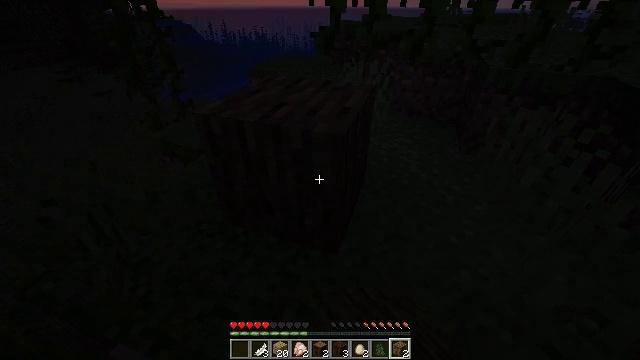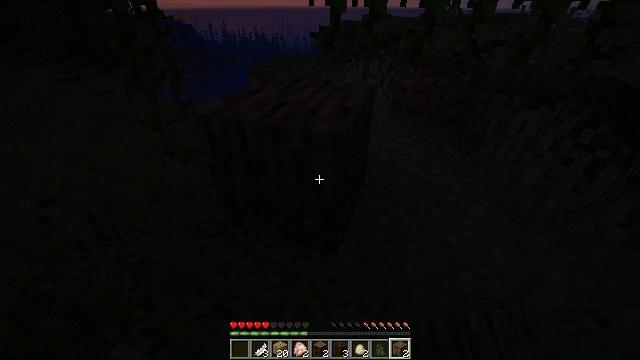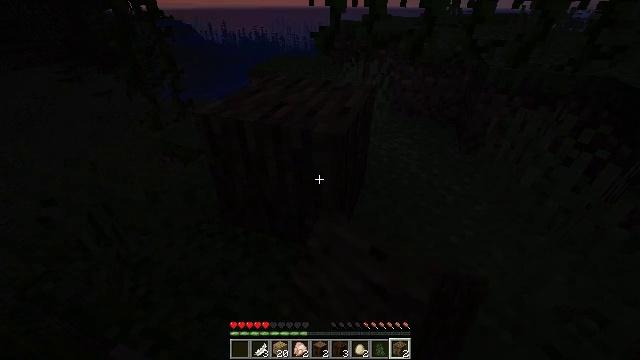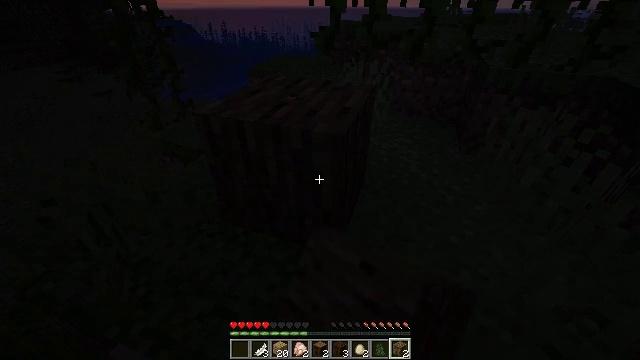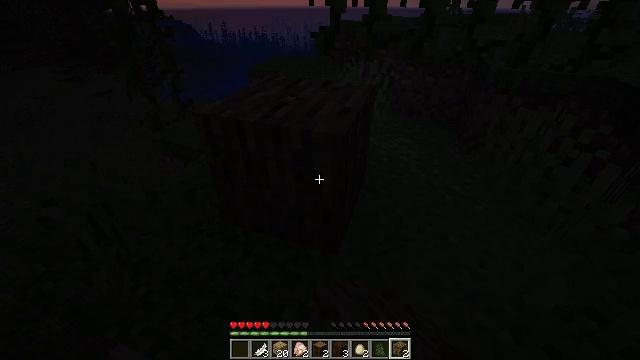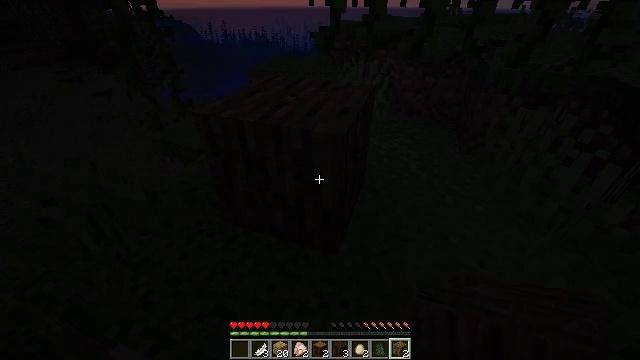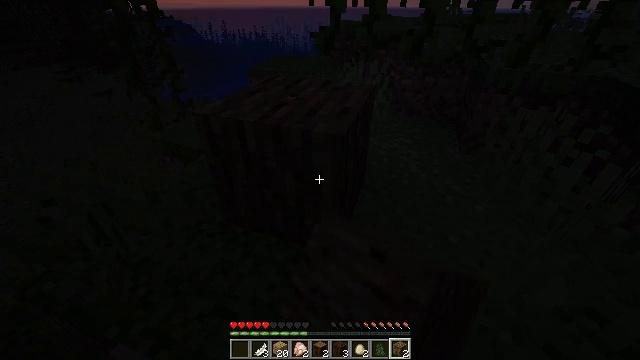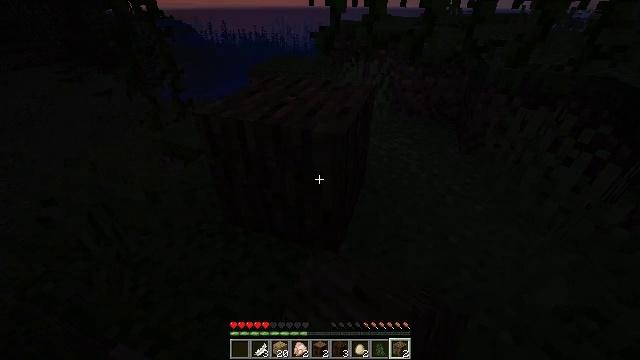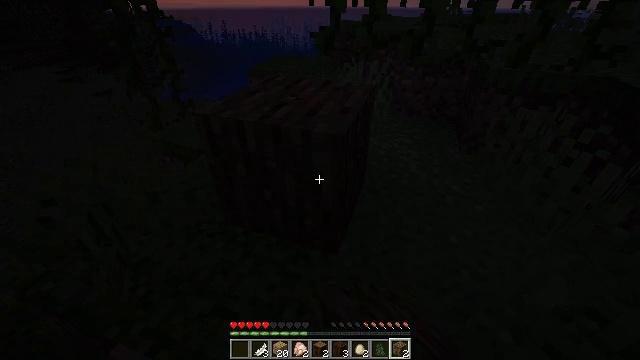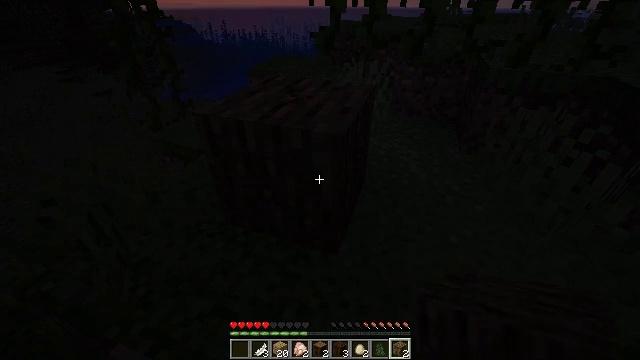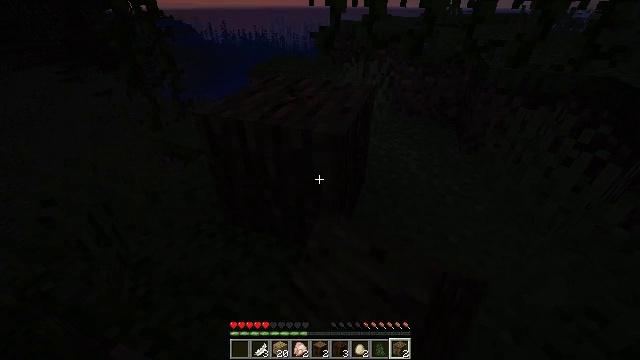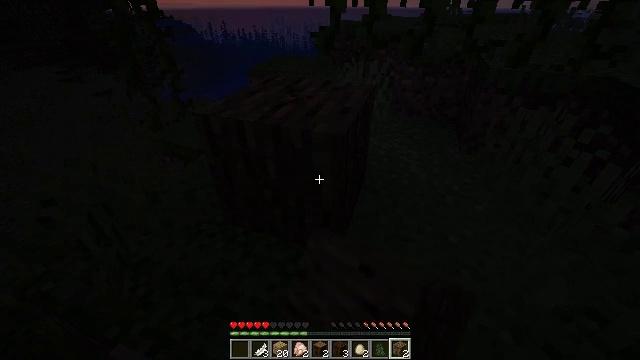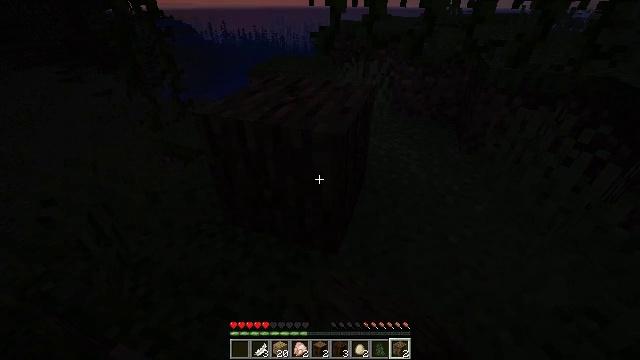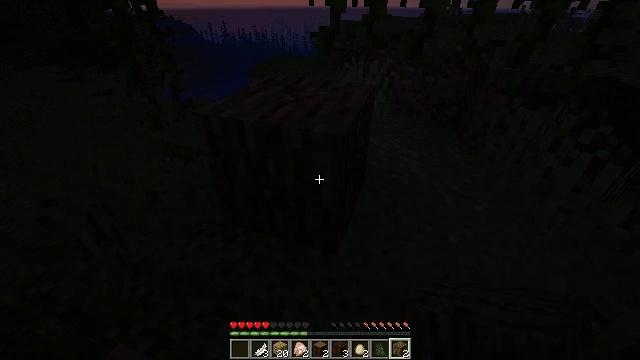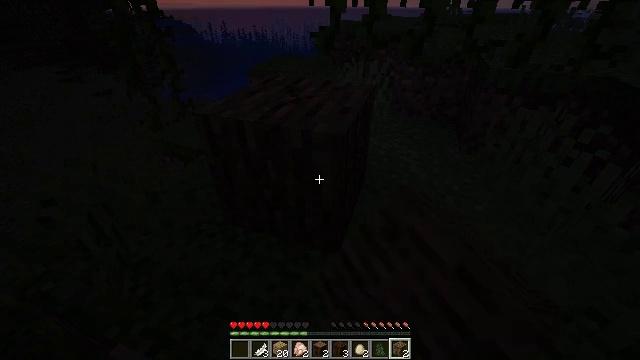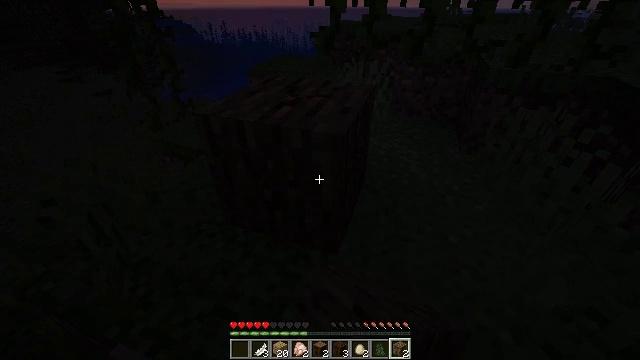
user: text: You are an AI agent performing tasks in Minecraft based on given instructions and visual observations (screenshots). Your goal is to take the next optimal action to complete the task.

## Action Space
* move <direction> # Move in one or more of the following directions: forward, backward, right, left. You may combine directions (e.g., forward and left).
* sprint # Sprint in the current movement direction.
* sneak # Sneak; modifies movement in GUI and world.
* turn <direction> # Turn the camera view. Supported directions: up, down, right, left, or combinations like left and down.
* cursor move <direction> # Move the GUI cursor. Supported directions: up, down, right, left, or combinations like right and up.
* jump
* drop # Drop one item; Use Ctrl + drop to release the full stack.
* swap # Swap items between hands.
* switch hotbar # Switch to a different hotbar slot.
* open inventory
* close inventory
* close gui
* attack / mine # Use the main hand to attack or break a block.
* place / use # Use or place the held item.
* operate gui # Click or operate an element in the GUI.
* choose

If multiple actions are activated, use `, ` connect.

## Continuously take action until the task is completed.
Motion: motion action
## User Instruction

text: Harvest oak wood logs.
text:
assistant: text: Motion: attack / mine
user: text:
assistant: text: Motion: attack / mine
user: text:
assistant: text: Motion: attack / mine
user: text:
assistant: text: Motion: attack / mine
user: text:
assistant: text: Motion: attack / mine
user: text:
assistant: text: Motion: attack / mine
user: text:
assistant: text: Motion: attack / mine
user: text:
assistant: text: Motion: attack / mine
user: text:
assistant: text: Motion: attack / mine
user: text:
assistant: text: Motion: attack / mine
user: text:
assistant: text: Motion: attack / mine
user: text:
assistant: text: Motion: attack / mine
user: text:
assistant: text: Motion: attack / mine
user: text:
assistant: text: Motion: attack / mine
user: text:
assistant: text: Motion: attack / mine
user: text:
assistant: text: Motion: attack / mine
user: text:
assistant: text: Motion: attack / mine
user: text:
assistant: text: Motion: attack / mine
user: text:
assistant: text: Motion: attack / mine
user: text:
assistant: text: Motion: attack / mine
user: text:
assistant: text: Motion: attack / mine
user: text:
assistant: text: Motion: attack / mine
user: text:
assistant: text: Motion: attack / mine
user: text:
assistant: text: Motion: attack / mine
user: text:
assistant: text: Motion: attack / mine
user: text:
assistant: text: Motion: attack / mine
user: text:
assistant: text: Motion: attack / mine
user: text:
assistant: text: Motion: attack / mine
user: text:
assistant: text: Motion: attack / mine
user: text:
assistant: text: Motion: attack / mine